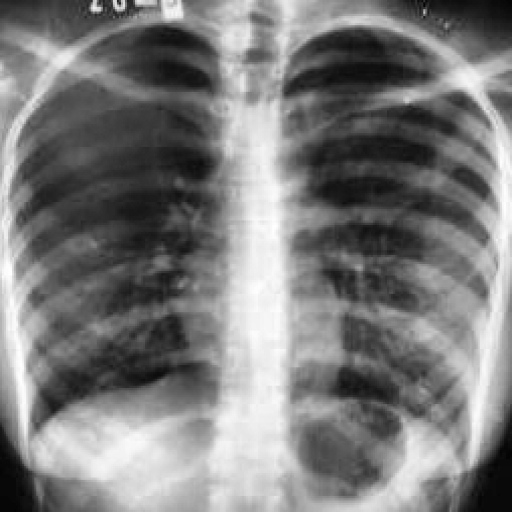
Finding: TUBERCULOSIS